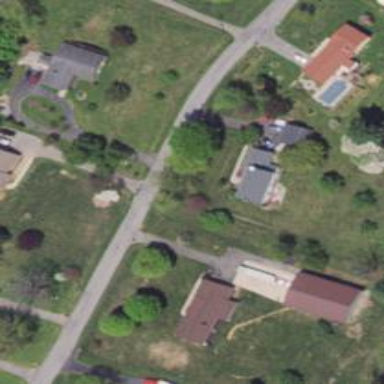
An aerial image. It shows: Residential road.